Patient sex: F
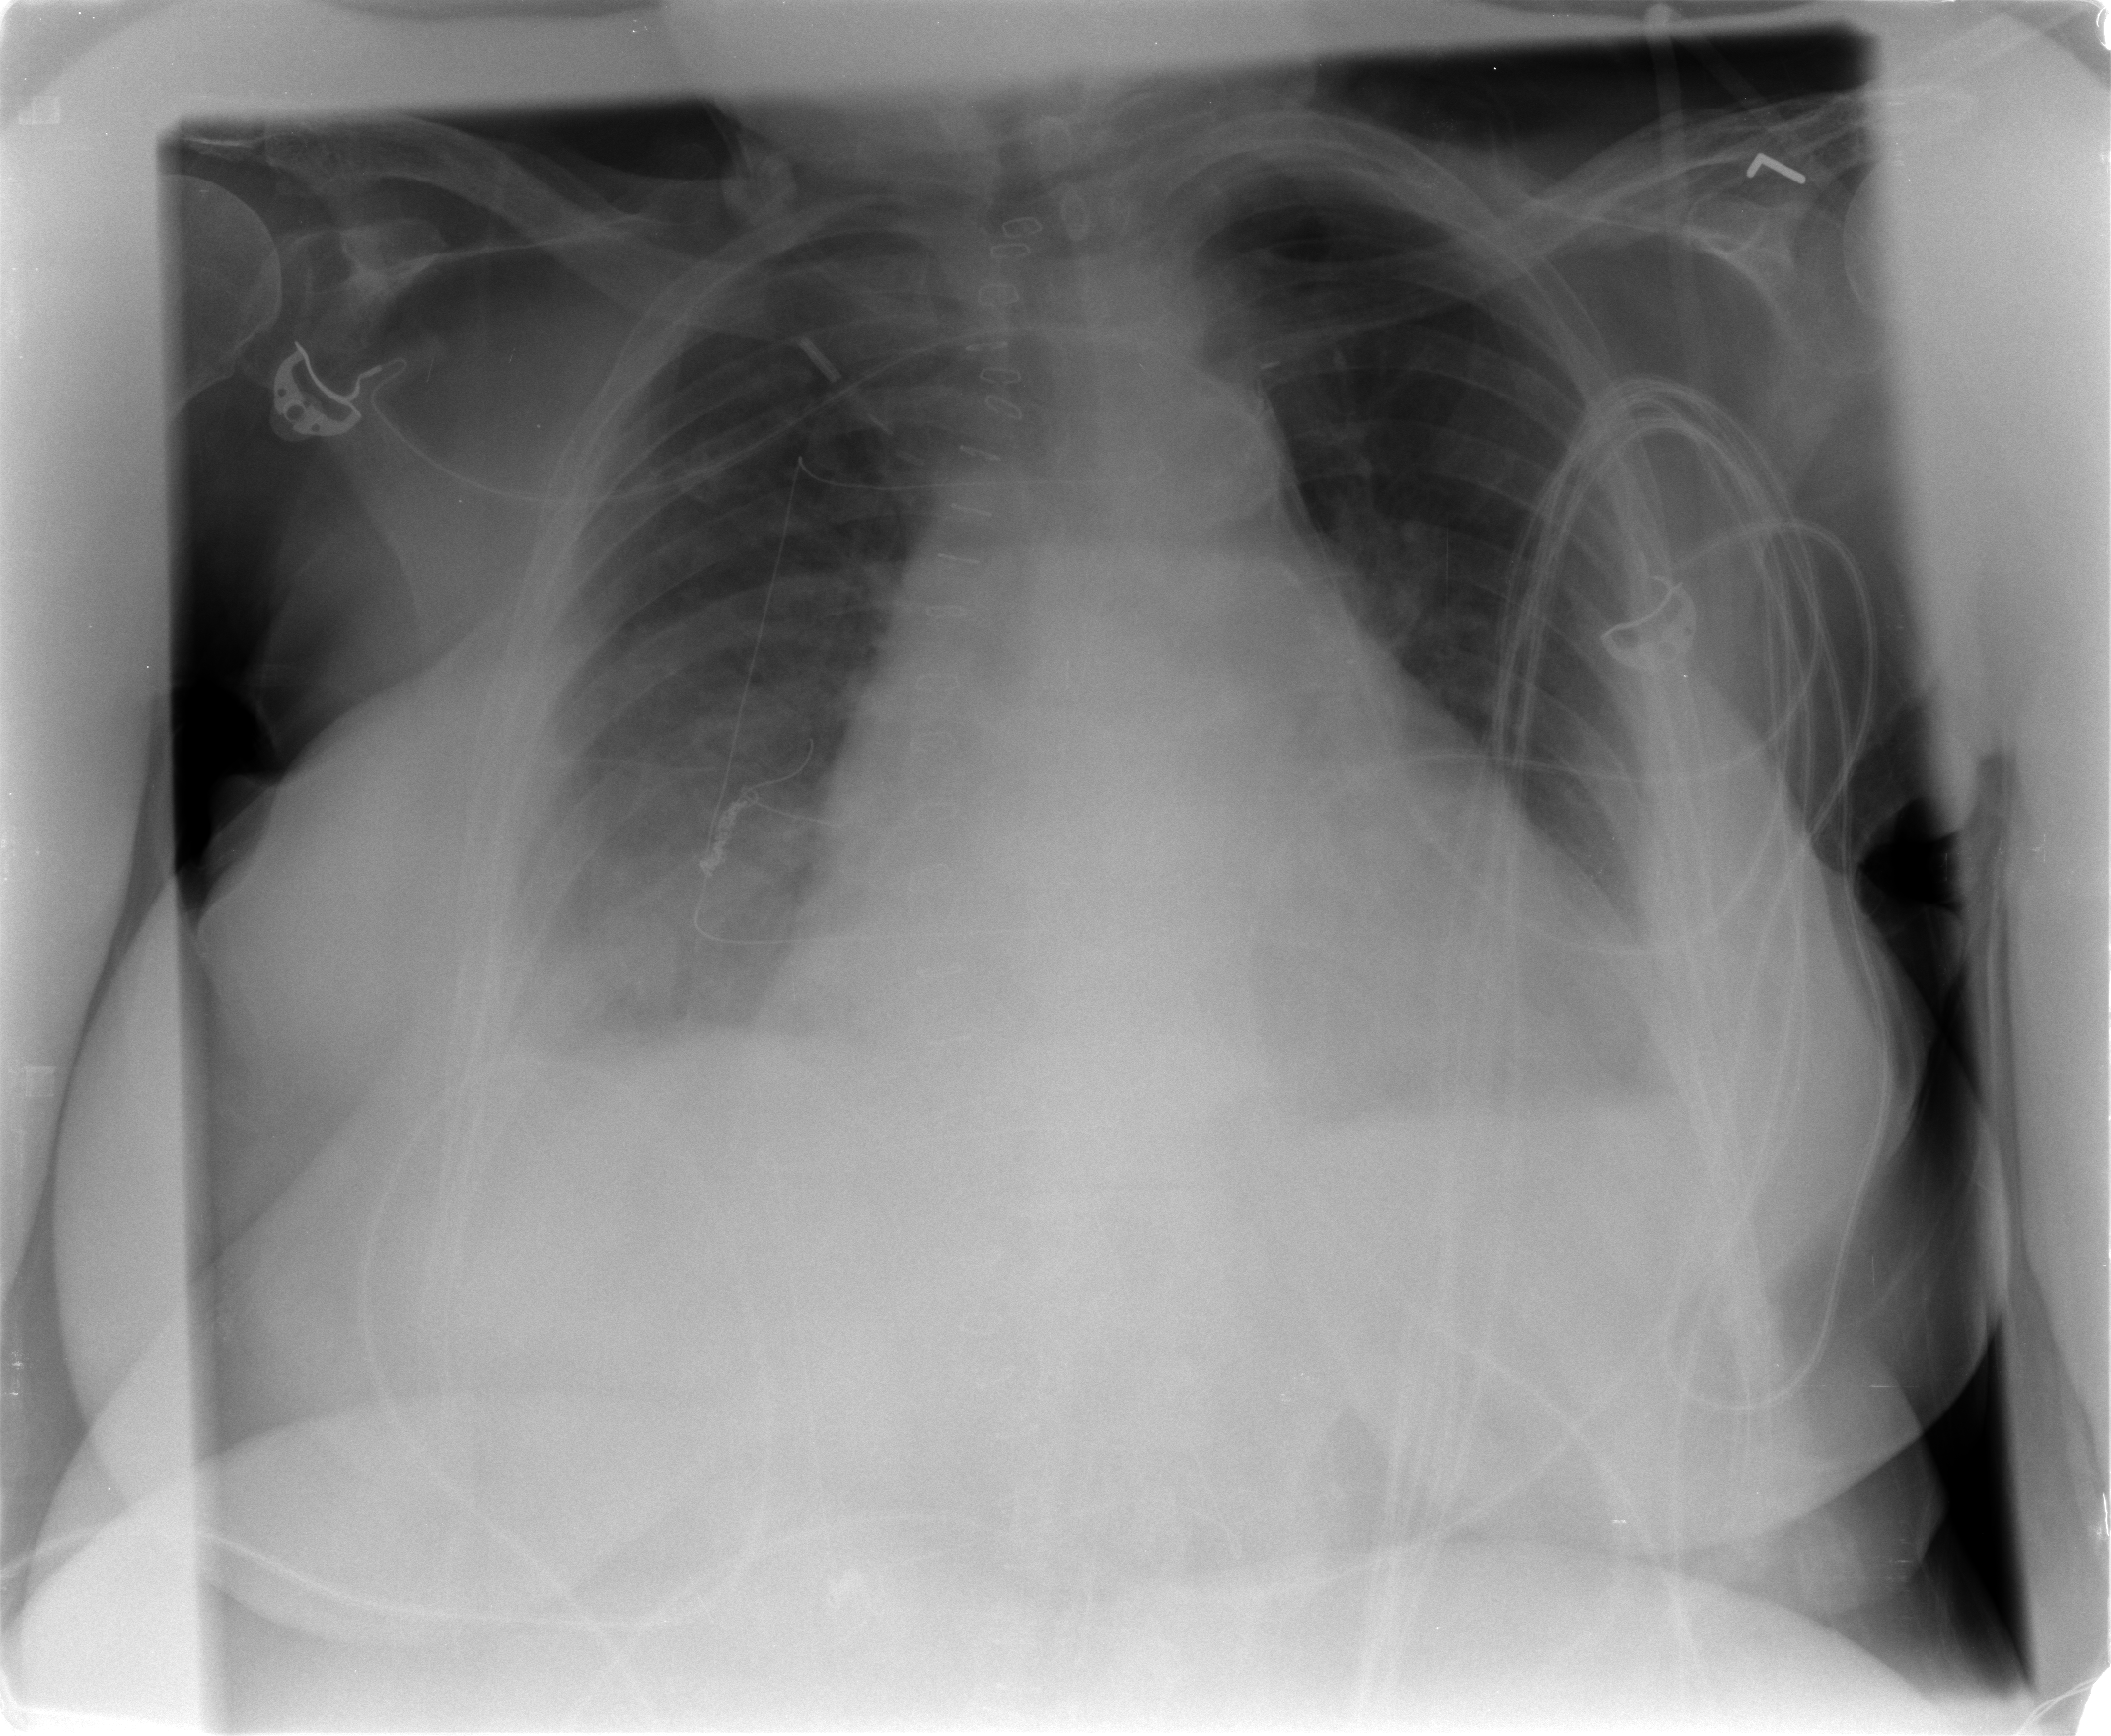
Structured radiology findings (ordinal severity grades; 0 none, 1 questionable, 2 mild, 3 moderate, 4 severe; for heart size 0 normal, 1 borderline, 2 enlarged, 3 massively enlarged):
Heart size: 2
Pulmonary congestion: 2
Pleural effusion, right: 2
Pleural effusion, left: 2
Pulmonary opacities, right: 2
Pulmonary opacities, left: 0
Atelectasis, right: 2
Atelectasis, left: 2